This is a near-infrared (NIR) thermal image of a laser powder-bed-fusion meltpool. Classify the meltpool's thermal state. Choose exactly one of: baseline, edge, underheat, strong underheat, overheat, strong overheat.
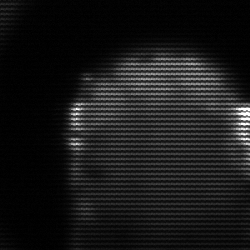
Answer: edge